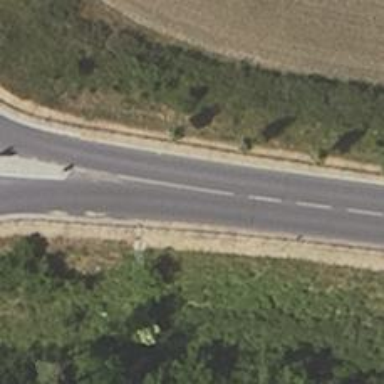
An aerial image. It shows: Tertiary road with asphalt surface.